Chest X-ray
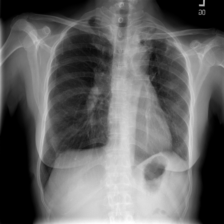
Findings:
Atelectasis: negative
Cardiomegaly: negative
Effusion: negative
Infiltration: negative
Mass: negative
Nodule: negative
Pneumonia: negative
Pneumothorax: negative
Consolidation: negative
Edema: negative
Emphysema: negative
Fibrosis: negative
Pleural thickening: negative
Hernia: negative